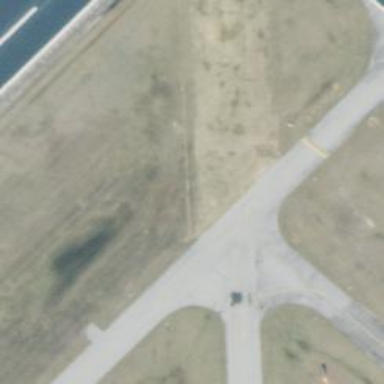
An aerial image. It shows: Asphalt taxiway in the airport.